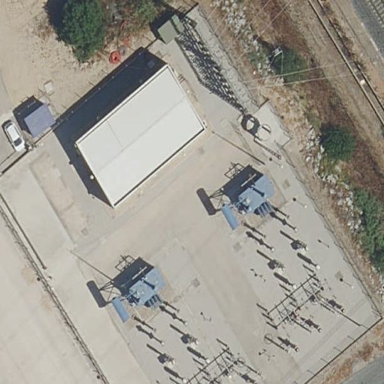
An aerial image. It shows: Outdoor power substation specifically designed for traction. It is enclosed by fence.